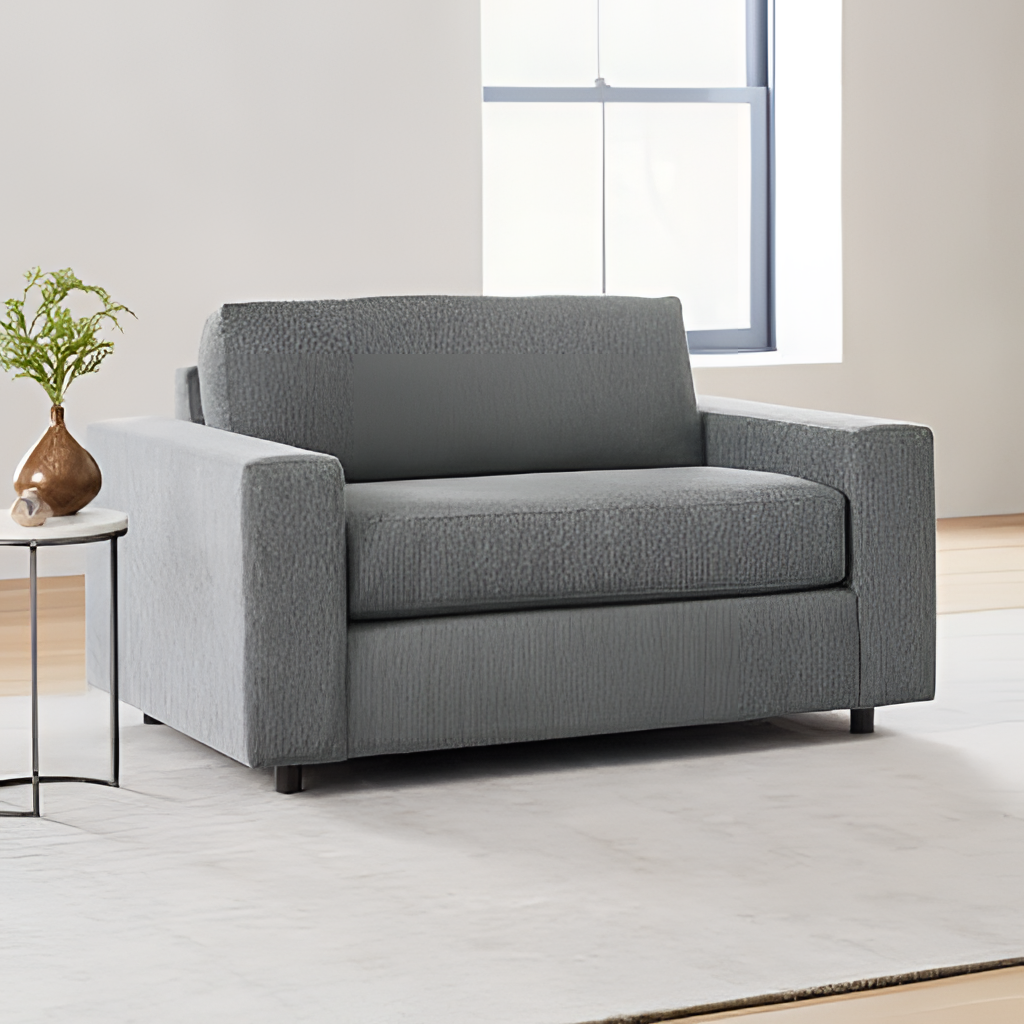
gray fabric armchair, living room, paint wallpaper, with solid pattern, wood flooring, with plank pattern, contemporary